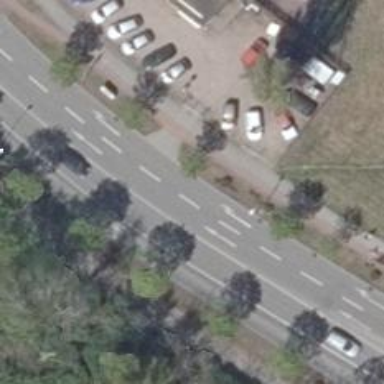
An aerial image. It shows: Secondary road with asphalt surface. There are sidewalks on both sides and cycle tracks on both sides.